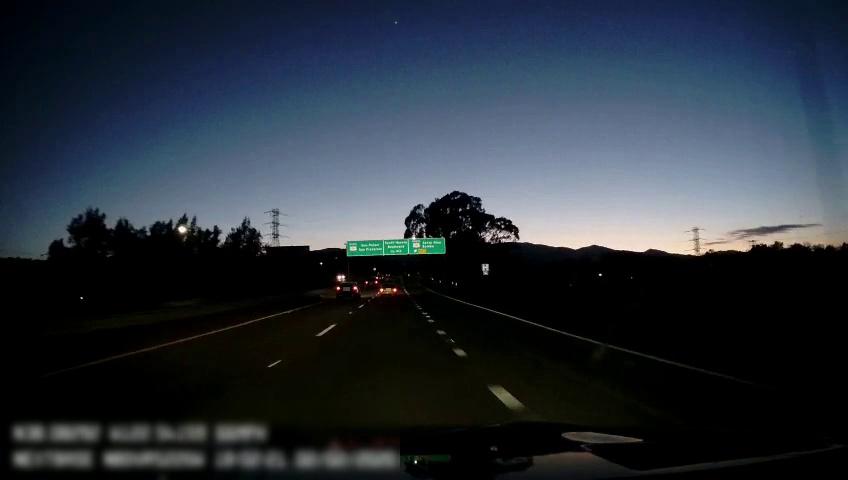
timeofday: Dusk/Dawn/Twilight
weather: Other
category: Drivable Space
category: Vehicles | Car
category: Vehicles | Car
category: Lanes | Alternate Lane
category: Lanes | Current Lane
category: Lanes | Alternate Lane
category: Lanes | Alternate Lane
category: Traffic | Signs
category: Traffic | Signs
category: Traffic | Signs